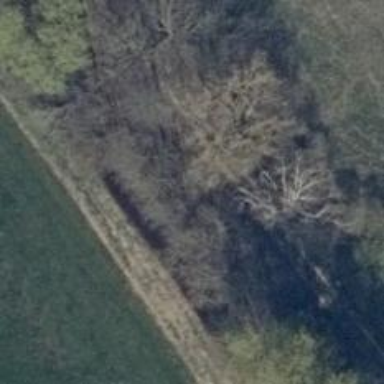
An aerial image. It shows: Row of broadleaved trees.